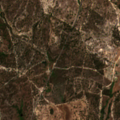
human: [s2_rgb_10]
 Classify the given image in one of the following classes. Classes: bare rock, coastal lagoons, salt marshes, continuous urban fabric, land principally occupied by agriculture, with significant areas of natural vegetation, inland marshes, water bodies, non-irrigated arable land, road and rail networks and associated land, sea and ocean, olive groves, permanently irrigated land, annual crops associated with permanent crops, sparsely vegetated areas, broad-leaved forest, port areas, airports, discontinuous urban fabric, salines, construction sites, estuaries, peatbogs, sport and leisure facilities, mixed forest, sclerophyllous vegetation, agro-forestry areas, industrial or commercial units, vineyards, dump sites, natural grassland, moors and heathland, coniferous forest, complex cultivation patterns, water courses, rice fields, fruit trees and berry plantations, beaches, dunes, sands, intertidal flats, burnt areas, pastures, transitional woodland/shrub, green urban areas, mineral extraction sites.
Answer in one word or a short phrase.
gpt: complex cultivation patterns, broad-leaved forest, mixed forest, transitional woodland/shrub